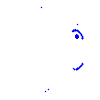
Particle: pion